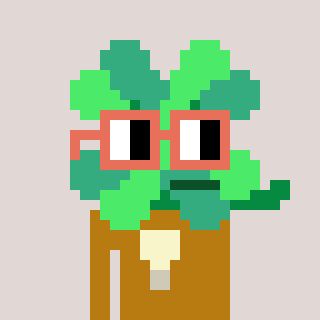
a pixel art character with square orange glasses, a clover-shaped head and a gold-colored body on a warm background